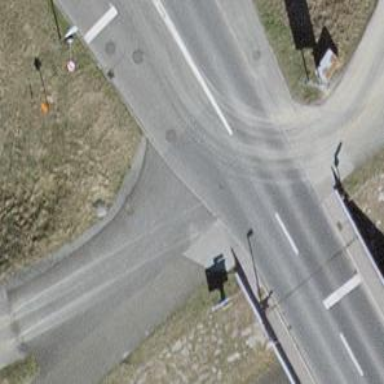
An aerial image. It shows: Road with "give way" sign.